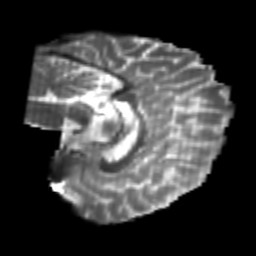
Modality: T2w
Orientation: sagittal
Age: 22
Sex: female
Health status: healthy
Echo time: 0.074 s